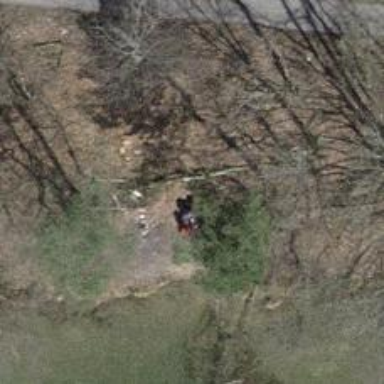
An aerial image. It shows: Picnic table located in leisure land area.